Question: I have on the products table the following index: . The MySQL manual says:
<URL>
When I do the following query
'''
SELECT z.product_t, COUNT(z.productid)
FROM xcart_products z
JOIN xcart_products_lng w ON z.productid = w.productid
AND w.code = 'US'
WHERE z.forsale = 'Y'
group by z.product_t
'''
And therefore using the left most index field (product_t), the execution time is still massive:
'''
+-----------+--------------------+
| product_t | COUNT(z.productid) |
+-----------+--------------------+
| B | 4 |
| C | 10521 |
| D | 1 |
| F | 16 |
| G | 363 |
| J | 16 |
| L | 749 |
| M | 22 |
| O | 279 |
| P | 5304 |
| S | 22 |
| W | 662 |
+-----------+--------------------+
12 rows in set (0.81 sec)
'''
When I use the whole index (product_t,productid,forsale), the execution time is blazing fast (0.005 seconds). How should I change it to make the query go faster?

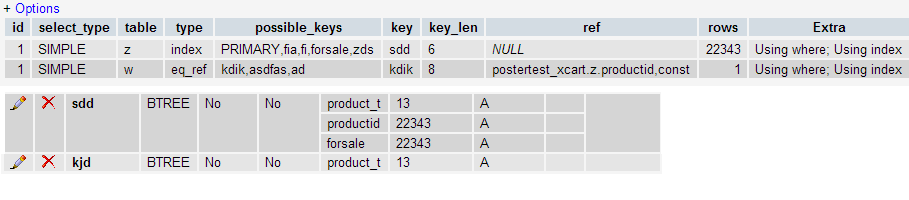
Answer: The slow down might not be related to the GROUP BY clause. Try adding an index for w.code and z.forsale individually.
<URL> might also help you in your endeavour